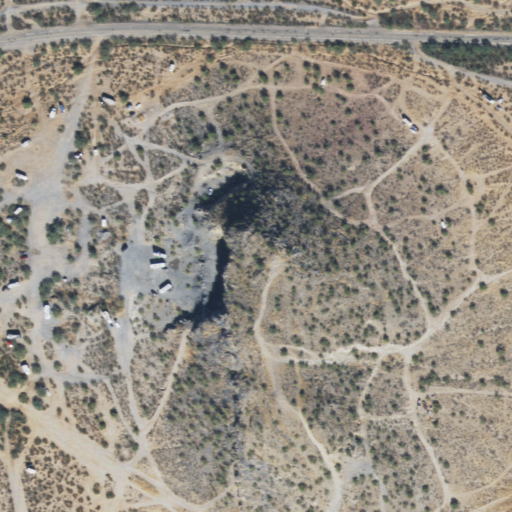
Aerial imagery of mountain in Arizona named Snyder Hill containing shrub, low intensity development, open development, and grassland